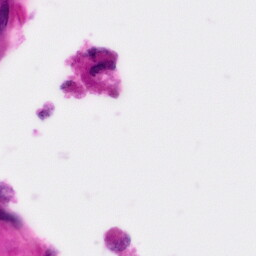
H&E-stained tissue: Pancreatic